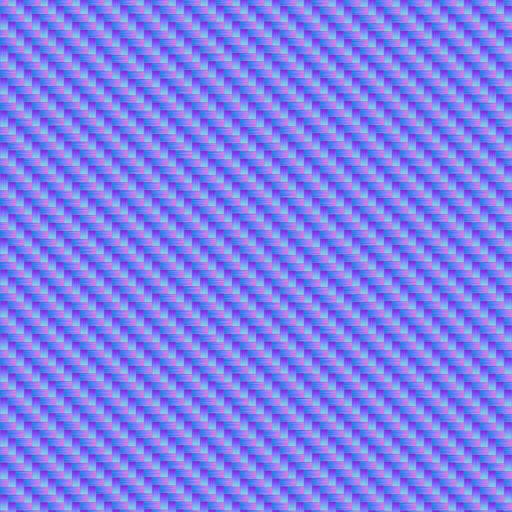
blue dark fabric pattern weave woven